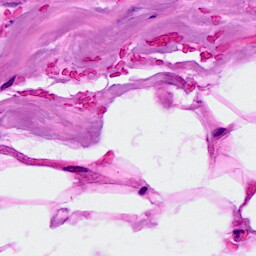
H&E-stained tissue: Breast